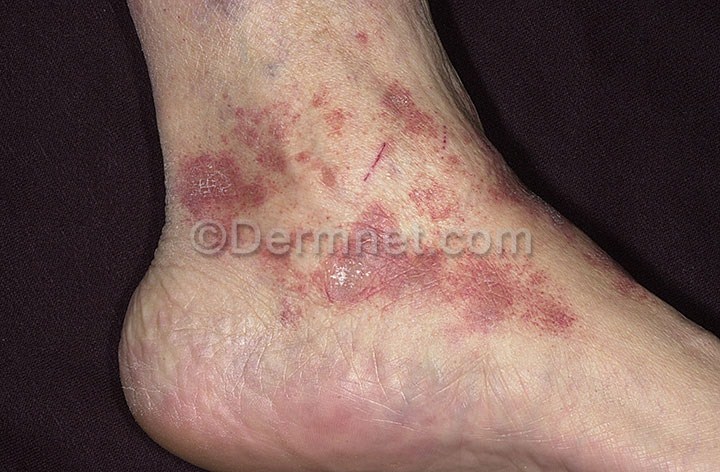
Disease: Vasculitis Photos